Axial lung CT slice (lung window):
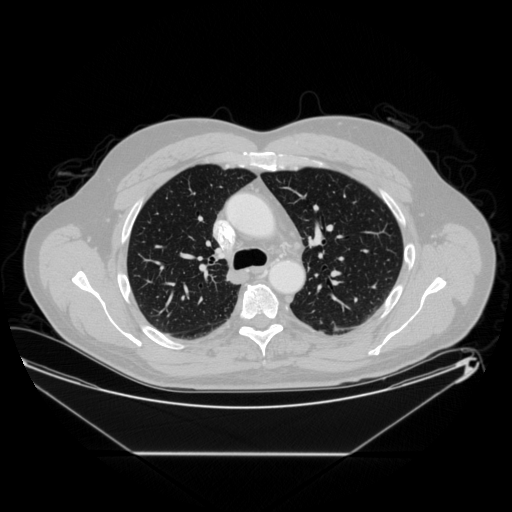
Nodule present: no